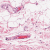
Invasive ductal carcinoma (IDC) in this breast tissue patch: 0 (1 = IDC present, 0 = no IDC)